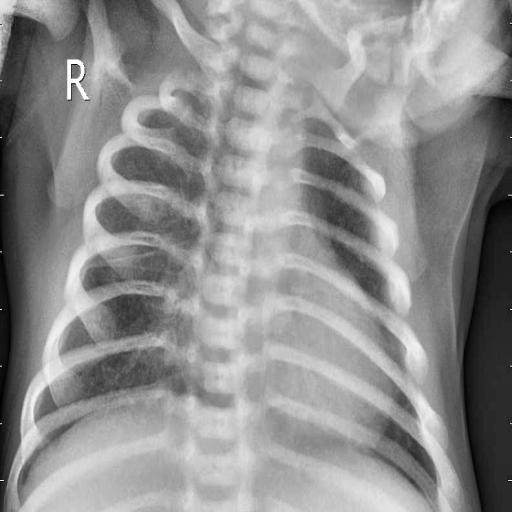
Finding: PNEUMONIA